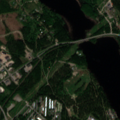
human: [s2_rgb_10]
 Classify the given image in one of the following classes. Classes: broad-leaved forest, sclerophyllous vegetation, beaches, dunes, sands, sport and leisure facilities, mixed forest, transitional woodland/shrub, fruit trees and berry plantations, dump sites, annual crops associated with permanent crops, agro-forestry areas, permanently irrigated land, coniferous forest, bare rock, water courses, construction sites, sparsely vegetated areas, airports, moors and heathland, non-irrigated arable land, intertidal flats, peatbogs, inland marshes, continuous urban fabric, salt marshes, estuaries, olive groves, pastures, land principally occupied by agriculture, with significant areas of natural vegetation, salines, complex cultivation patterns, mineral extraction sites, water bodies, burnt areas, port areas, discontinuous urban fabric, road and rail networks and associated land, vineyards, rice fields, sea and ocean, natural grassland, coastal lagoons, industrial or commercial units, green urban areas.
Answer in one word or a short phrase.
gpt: discontinuous urban fabric, industrial or commercial units, coniferous forest, mixed forest, water bodies